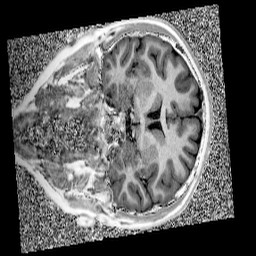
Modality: UNIT1
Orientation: coronal
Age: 11
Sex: female
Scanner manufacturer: siemens
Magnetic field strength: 3 T
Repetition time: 4 s
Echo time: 0.00299 s